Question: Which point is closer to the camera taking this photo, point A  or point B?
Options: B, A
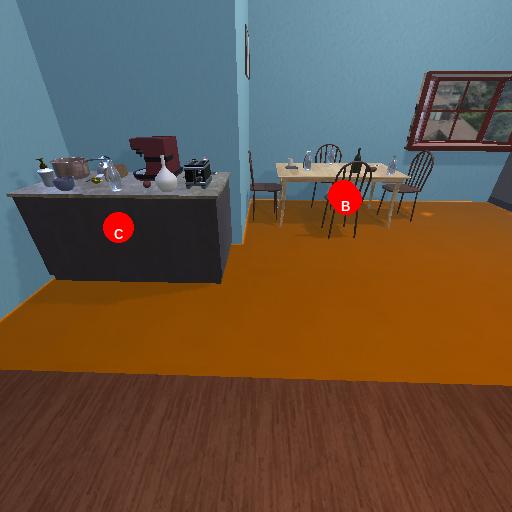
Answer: B